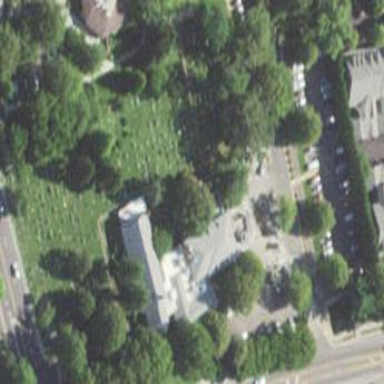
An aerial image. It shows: Building that serves as place of worship.